Question: What am I possibly missing here?
This is to be run on Adobe InDesign.
The code I'm having problem with:
'''
x = "<formField/>";
x.appendChild("<name>" + ff.name; + "</name>");
x.appendChild("<type>" + String(ff.constructor.name); + "</type>");
'''
The debugger returns:
'''
x.appendChild is not a function
'''
Here is the screenshot::

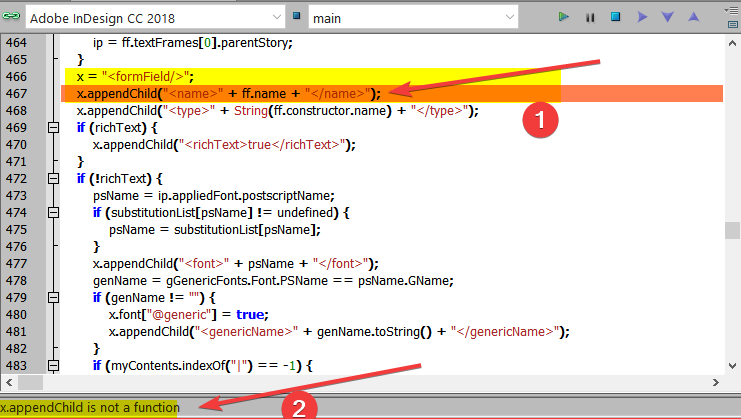
Answer: Your problem stands in your variable declaration.
'''
x = "<formField/>";
'''
At this point x is a String instance. String don't have appendChild method.
You need to convert your String into XML Object instance. This has appendChild method.
'''
x = XML ( "<formField/>" );
'''
But as ExtendScript offers E4X, or in other words, XML as Javascript Objects, you can simply use :
'''
x = <formField/>;
'''
And now you are free to go :
'''
x.appendChild ( <name>{ff.name}</name> );
'''
Voila...